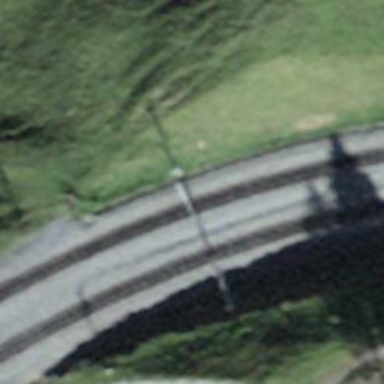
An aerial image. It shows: Narrow-gauge railway track with electrified contact line. The railway has one track.